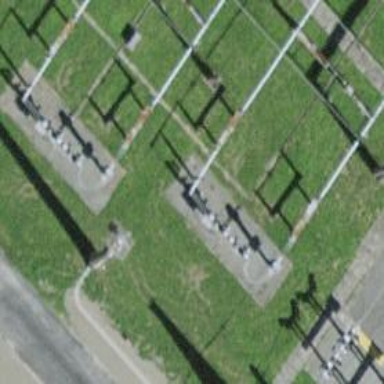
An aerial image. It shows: Power line carrying busbar.